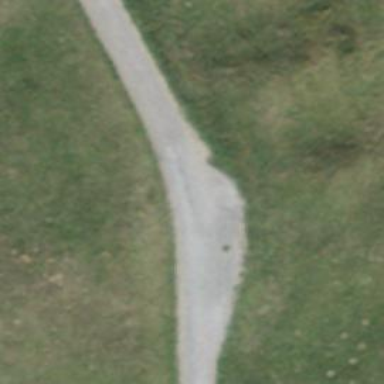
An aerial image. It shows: Passing place on the road.